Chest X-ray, PA view. Patient: 49 years old, sex F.
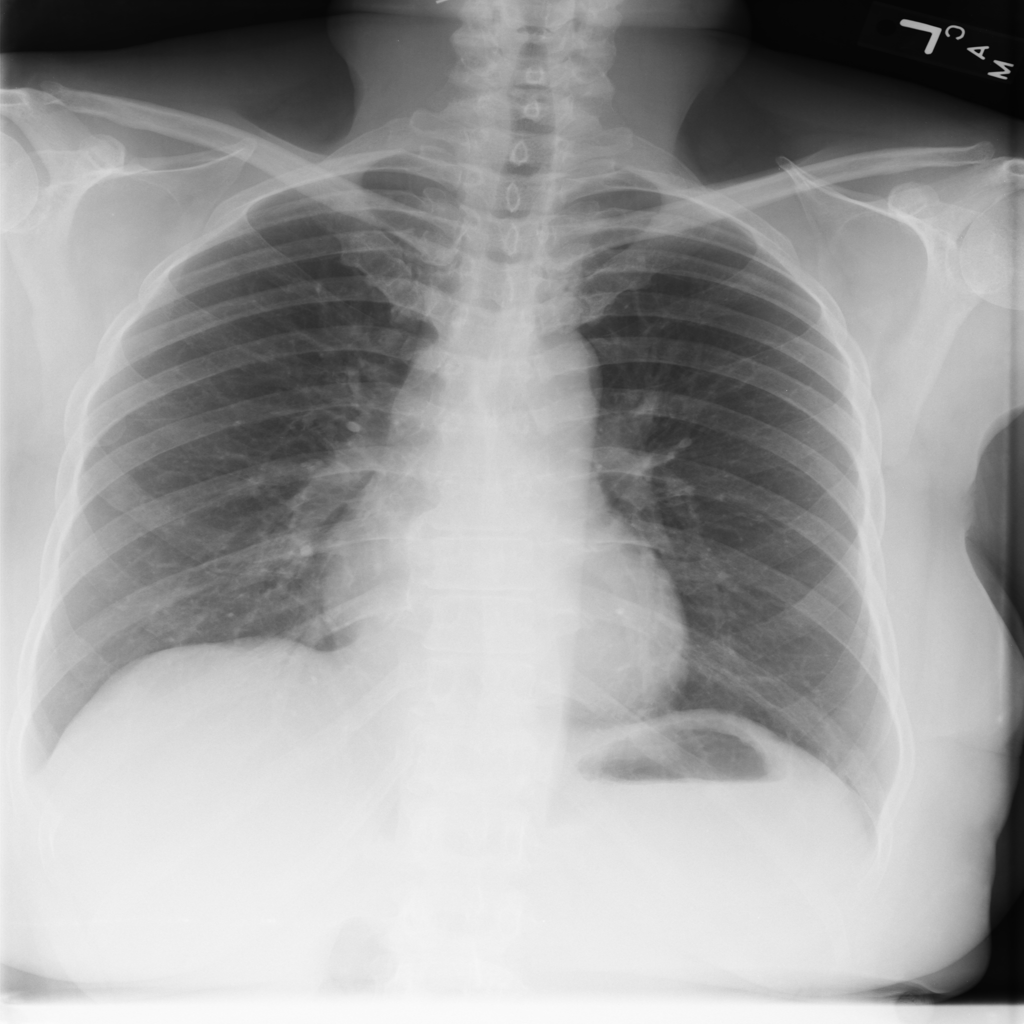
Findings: No Finding